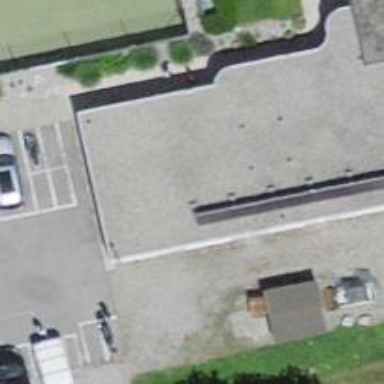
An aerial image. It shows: Bar with tennis court nearby.